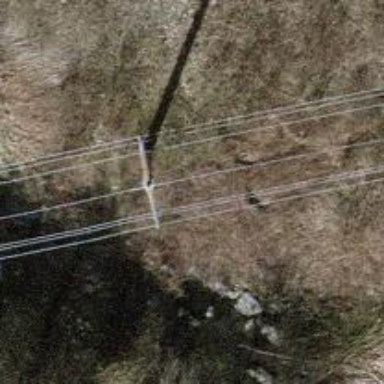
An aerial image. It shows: Power pole.